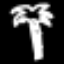
Label: palm tree